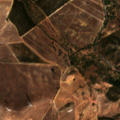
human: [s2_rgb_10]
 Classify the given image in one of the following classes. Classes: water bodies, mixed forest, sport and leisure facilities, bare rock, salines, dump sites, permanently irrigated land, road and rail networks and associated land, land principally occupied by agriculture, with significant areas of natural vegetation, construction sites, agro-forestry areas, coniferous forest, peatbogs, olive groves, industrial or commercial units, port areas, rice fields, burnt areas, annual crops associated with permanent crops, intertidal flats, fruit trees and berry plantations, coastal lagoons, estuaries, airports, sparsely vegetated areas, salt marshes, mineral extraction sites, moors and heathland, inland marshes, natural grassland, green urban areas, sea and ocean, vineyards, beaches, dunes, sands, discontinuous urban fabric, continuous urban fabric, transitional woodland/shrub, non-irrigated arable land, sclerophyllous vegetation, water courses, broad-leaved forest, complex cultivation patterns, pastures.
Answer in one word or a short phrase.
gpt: non-irrigated arable land, broad-leaved forest, transitional woodland/shrub